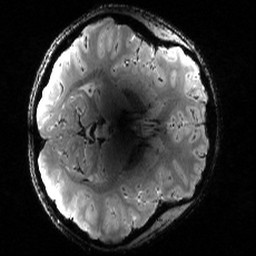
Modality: T2starw
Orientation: axial
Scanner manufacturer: siemens
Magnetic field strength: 6.98 T
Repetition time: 3.7 s
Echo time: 0.016 s